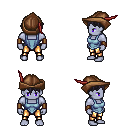
a pixel art fantasy rpg character, male body template, dark elf, purple skin, blue vest, gold greaves, raven short bangs hairstyle, leather cap, leather bracers, four views (front, back, left, right), 2x2 character sprite sheet, small pixel art, hard edges, no anti-aliasing